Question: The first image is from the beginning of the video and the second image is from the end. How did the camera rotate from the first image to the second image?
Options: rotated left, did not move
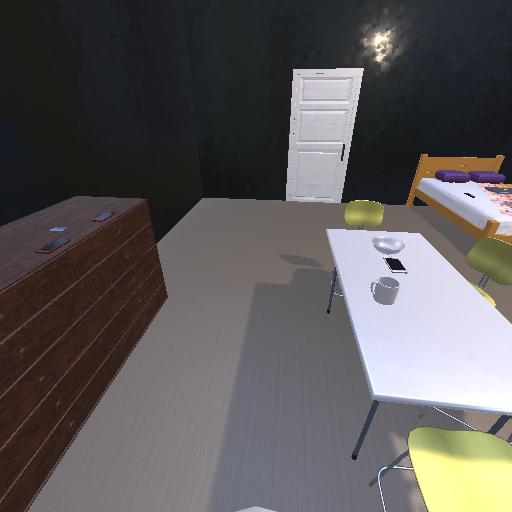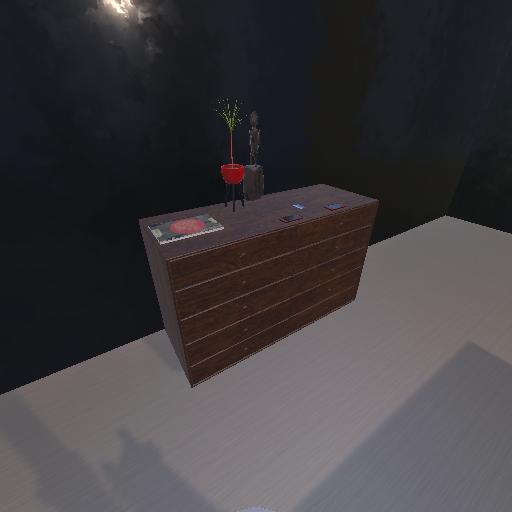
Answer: rotated left